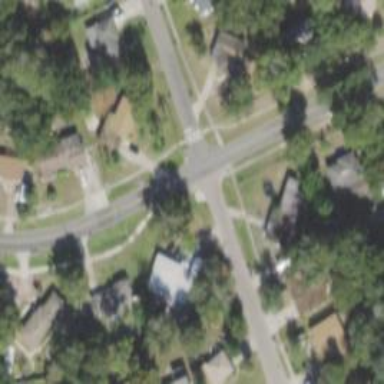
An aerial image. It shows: Residential road with sidewalk on the left.